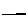
Label: line